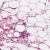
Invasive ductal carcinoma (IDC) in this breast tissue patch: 0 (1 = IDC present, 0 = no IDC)